Field crop: maize
Growth stage: 2
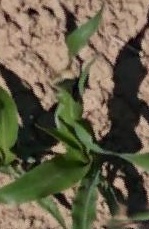
Species: maize